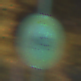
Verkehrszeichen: VerbotMofas
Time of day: Night
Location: Outdoor (Urban)
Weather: PartlyCloudy
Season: NotSpecified
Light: Artificial